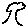
Label: tree